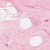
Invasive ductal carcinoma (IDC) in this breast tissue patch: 0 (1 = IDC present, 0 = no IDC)